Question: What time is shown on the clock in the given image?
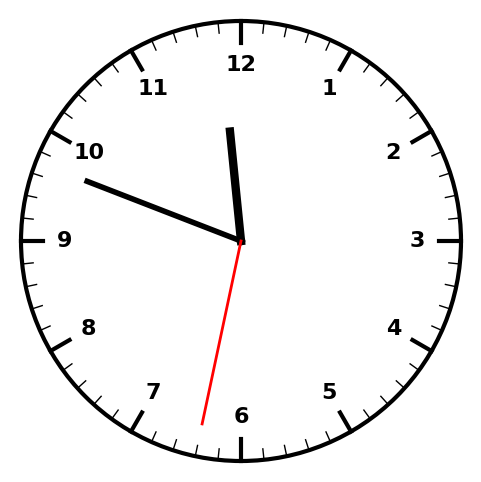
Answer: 11:48:32